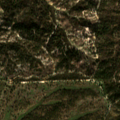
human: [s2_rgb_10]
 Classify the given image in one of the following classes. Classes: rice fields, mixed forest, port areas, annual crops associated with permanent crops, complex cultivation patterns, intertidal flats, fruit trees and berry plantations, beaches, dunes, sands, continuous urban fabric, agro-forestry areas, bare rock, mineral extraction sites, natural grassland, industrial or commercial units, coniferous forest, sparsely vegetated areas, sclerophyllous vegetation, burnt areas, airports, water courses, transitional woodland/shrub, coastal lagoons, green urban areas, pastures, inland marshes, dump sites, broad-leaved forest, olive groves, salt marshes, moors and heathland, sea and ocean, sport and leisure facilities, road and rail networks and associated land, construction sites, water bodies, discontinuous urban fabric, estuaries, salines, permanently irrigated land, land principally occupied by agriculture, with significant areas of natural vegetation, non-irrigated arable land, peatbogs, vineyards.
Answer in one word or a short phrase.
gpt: agro-forestry areas, broad-leaved forest, transitional woodland/shrub